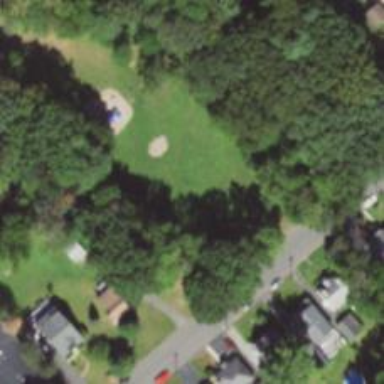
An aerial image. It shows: Playground featuring roundabout.